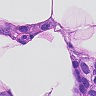
Metastatic tissue present: yes